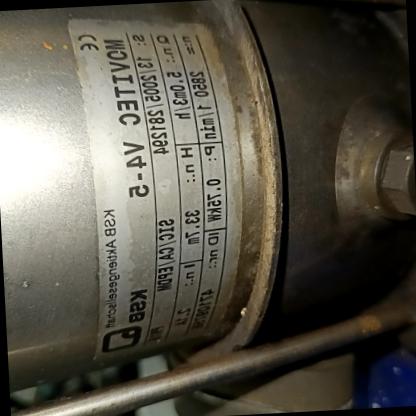
Klasa: tabliczka-znamionowa